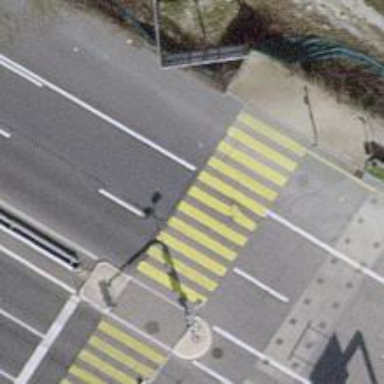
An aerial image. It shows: Crossing with traffic signals. It is zebra crossing.